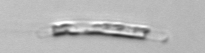
Label: Guinardia_striata